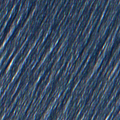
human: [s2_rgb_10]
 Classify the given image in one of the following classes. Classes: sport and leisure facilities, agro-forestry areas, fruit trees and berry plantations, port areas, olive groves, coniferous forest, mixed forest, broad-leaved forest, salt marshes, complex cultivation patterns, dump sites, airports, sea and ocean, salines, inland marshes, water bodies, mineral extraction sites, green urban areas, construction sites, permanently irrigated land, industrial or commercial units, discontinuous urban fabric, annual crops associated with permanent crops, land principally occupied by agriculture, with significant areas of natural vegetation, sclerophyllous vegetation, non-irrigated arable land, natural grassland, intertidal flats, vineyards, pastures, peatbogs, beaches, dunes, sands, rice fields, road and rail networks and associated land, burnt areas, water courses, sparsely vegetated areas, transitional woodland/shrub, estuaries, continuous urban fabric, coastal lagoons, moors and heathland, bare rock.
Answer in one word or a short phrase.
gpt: continuous urban fabric